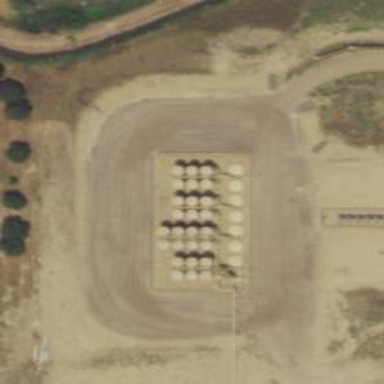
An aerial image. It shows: Storage tank that is man-made.